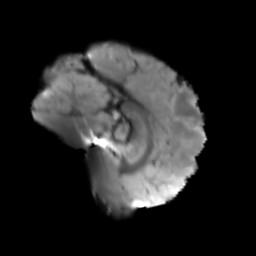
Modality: T2w
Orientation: sagittal
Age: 47
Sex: male
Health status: healthy
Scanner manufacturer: siemens
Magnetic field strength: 3 T
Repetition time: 3.6 s
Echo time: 0.092 s